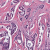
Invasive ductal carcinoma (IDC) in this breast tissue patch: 1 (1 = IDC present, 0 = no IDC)